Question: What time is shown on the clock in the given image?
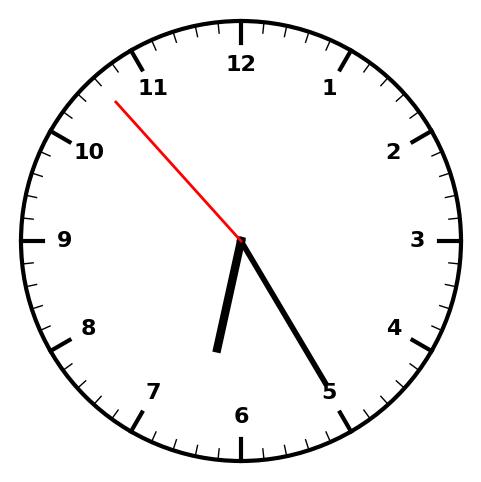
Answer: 06:24:53